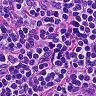
Metastatic tissue present: no